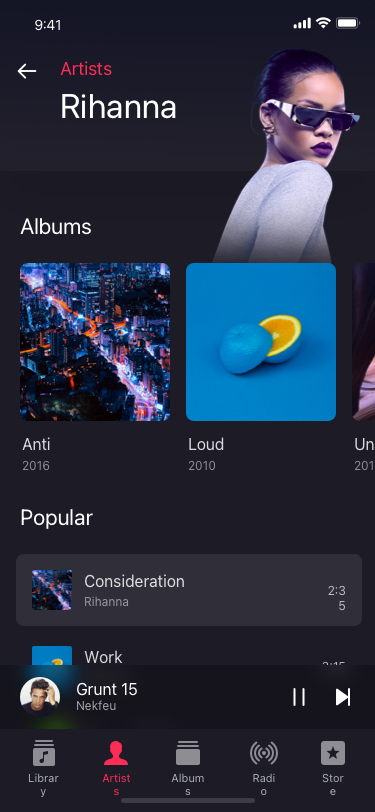
Text in this UI design:
Rihanna
Artists
Popular
Albums
Library
Artists
Albums
Radio
Store